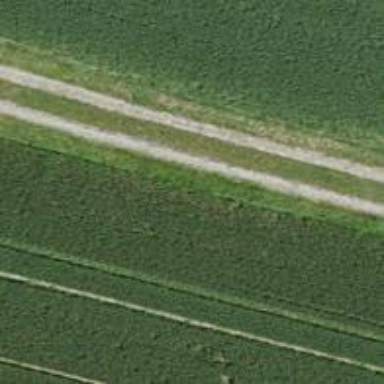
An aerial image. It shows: Unpaved track with grade 3 track type.